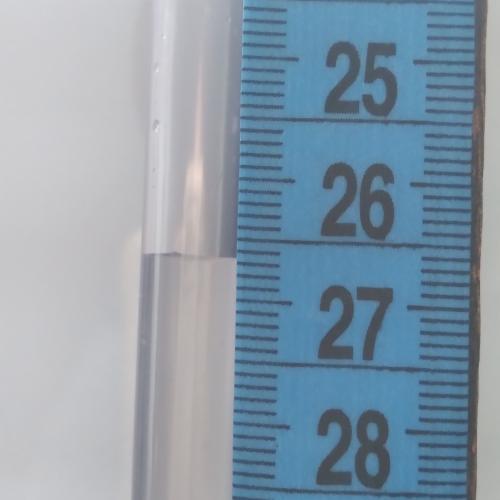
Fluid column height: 26.7 cm